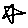
Label: star